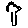
Label: tree